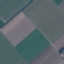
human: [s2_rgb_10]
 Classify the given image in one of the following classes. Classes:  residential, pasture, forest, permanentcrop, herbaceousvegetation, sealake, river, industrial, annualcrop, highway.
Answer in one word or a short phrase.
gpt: AnnualCrop